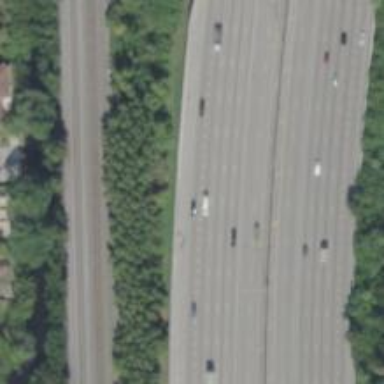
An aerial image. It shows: Asphalt motorway.